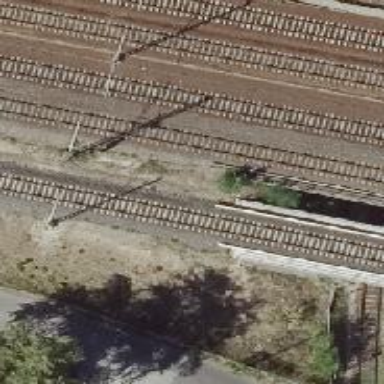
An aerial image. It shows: Bridge over railway with electrified contact lines.